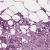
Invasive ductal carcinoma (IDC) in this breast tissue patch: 0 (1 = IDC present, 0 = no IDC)